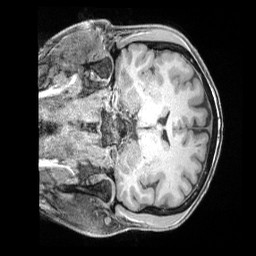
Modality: T1w
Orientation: coronal
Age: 36
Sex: male
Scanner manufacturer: siemens
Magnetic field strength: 3 T
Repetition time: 2 s
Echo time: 0.00211 s